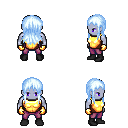
a pixel art fantasy rpg character, male body template, dark elf, purple skin, gold chest armor, magenta pants, white cyan unkempt hairstyle, gold gloves, black shoes, four views (front, back, left, right), 2x2 character sprite sheet, small pixel art, hard edges, no anti-aliasing